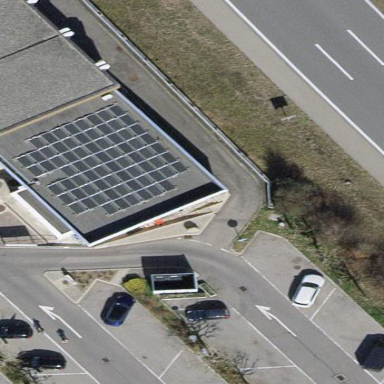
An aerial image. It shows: Building housing convenience store with small solar photovoltaic panel generator providing electricity.